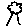
Label: tree